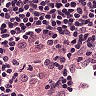
Metastatic tissue present: no